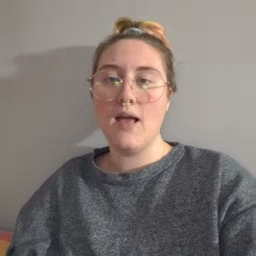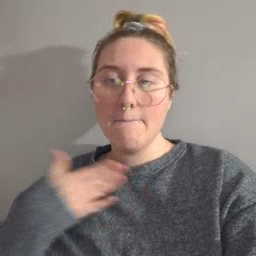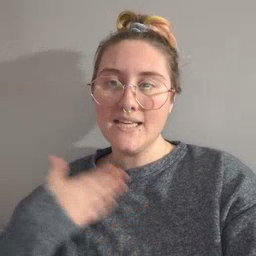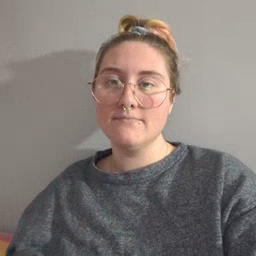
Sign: happy